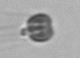
Label: Apedinella